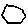
Label: hexagon